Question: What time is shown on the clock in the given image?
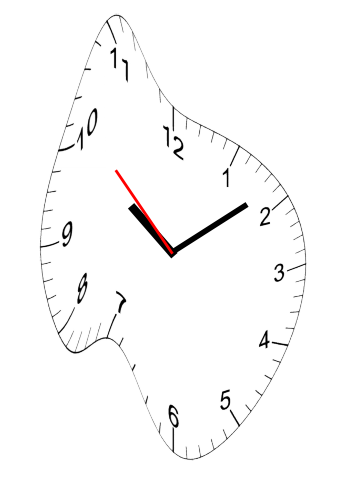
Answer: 10:08:52